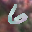
Label: 6